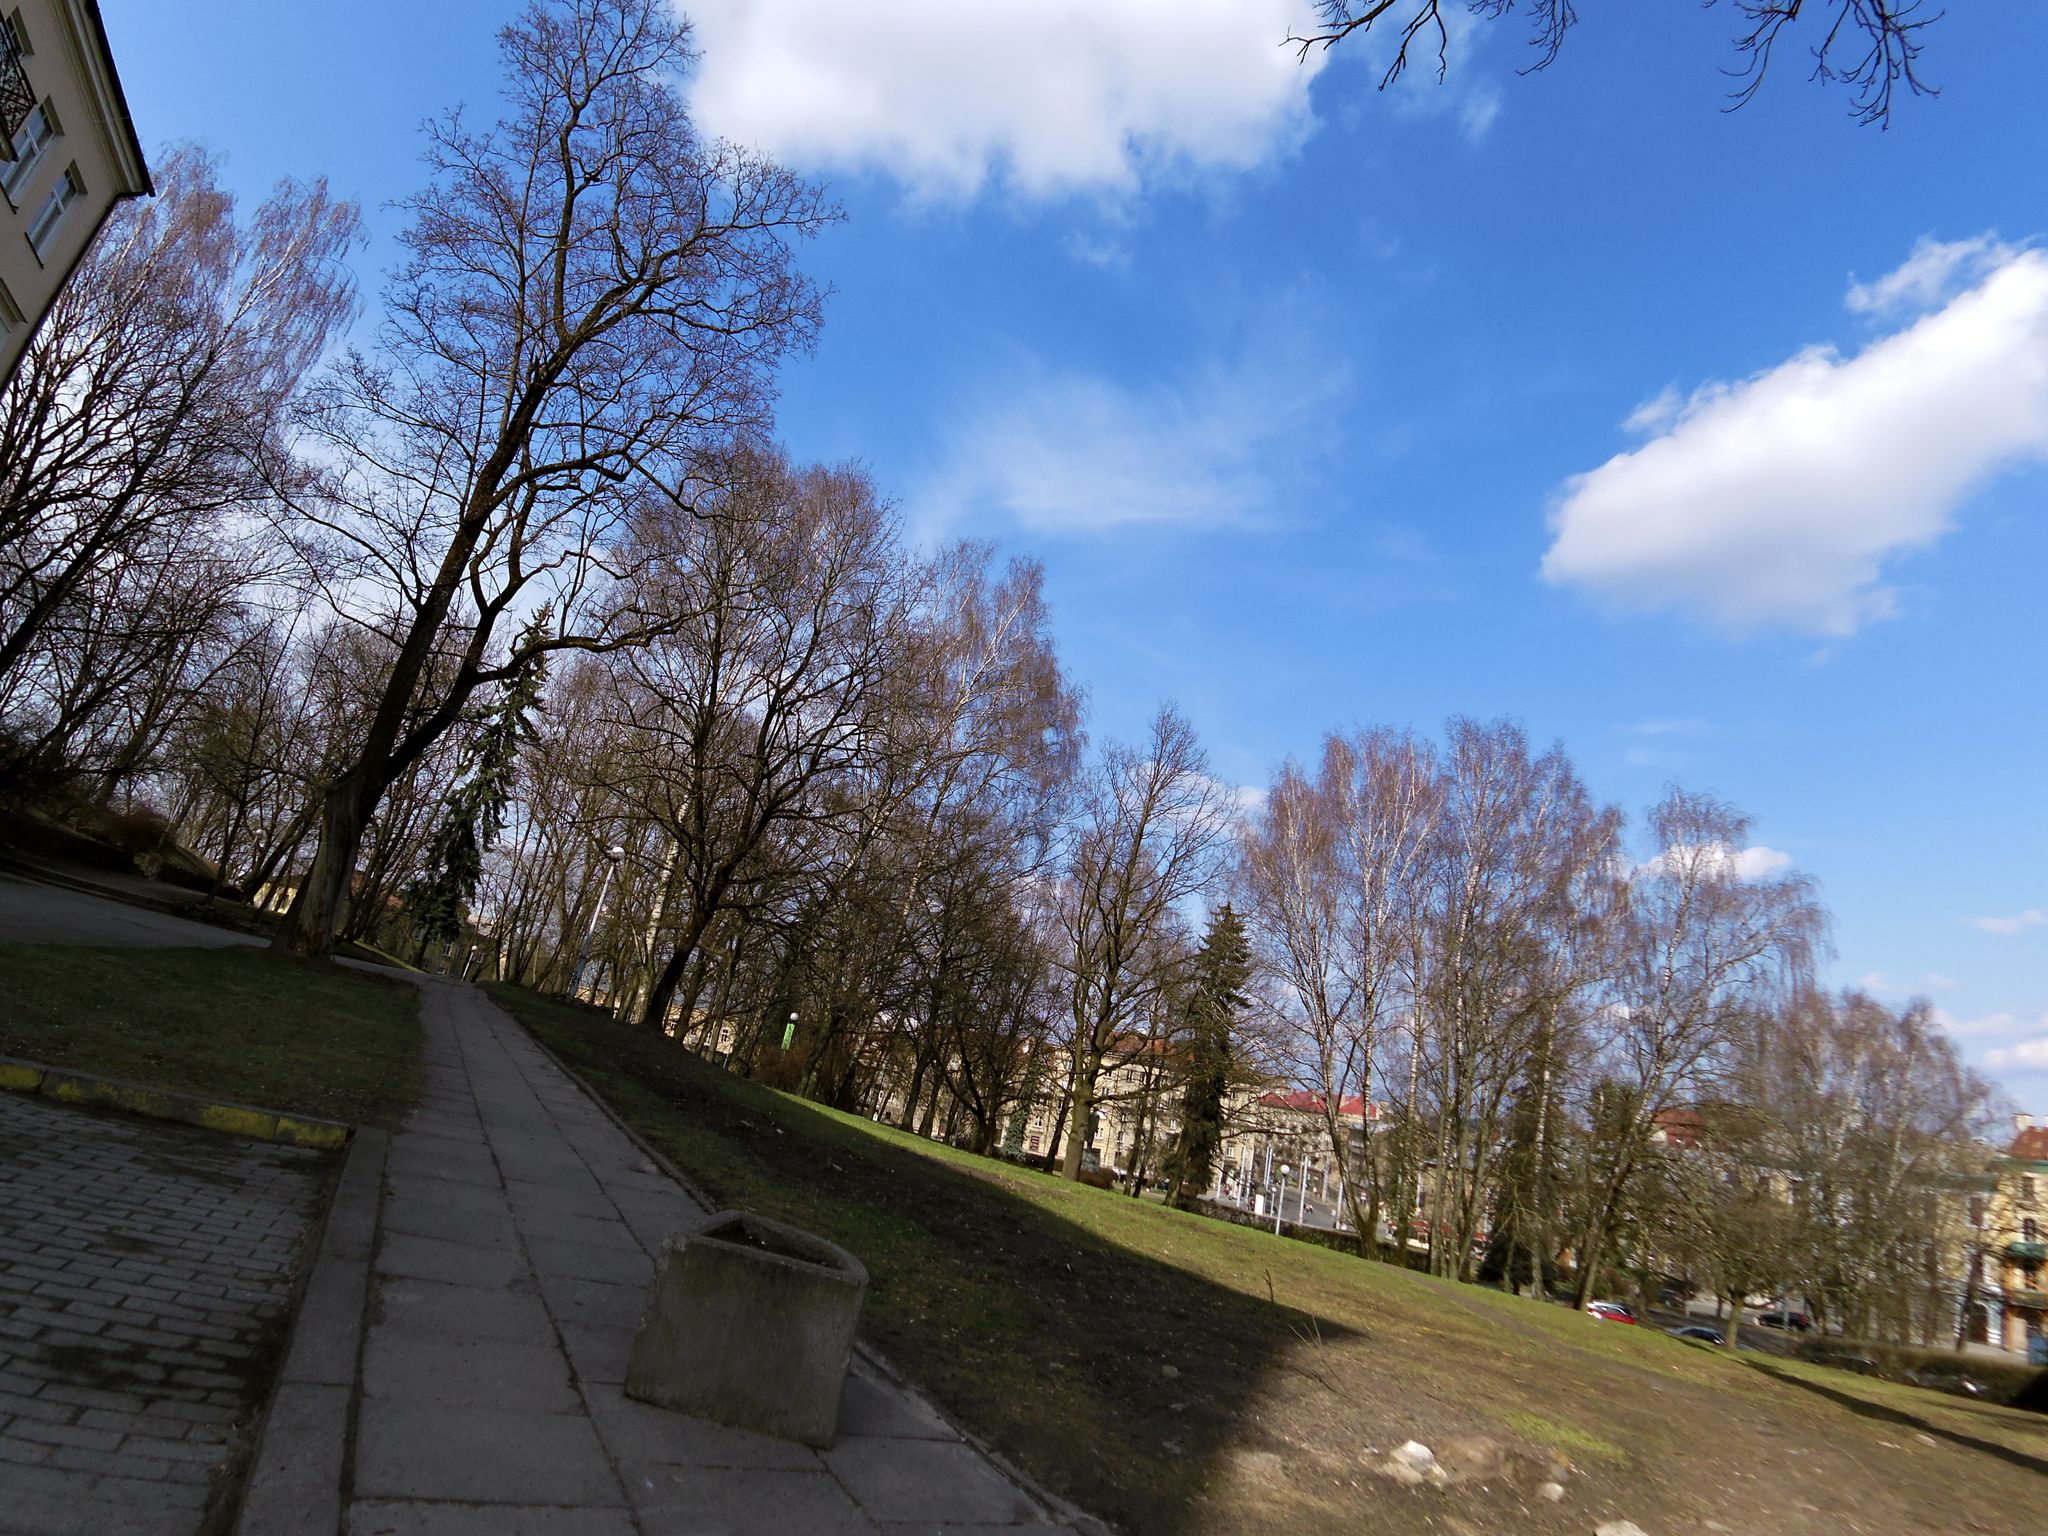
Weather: snowy
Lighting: day
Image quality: good
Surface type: walking surface
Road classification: steps, footway, residential
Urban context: urban centre
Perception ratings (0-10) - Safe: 8.68, Lively: 7.09, Beautiful: 8.62, Boring: 8.21, Depressing: 2.66, Wealthy: 6.41